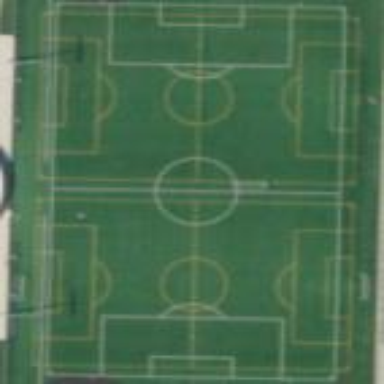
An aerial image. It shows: Soccer pitch with artificial turf for leisure sports activities.